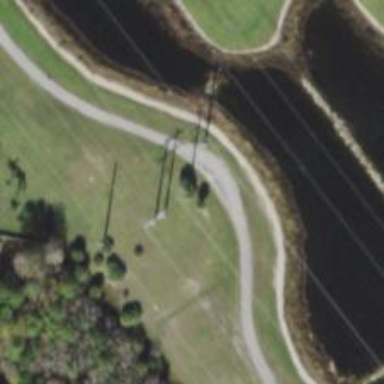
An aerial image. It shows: Power pole.